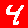
Digit: 4